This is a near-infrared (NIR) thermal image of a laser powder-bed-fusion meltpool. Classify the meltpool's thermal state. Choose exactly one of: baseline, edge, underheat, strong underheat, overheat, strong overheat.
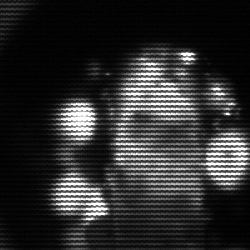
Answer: strong underheat